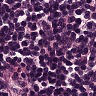
Metastatic tissue present: no